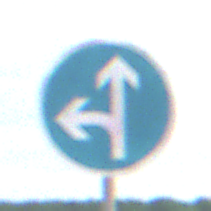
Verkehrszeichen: VorgeschriebeneFahrtrichtungGeradeausOderLinks
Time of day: SunriseSunset
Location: Outdoor (Nature)
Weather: PartlyCloudy
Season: NotSpecified
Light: Natural